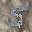
Label: 5